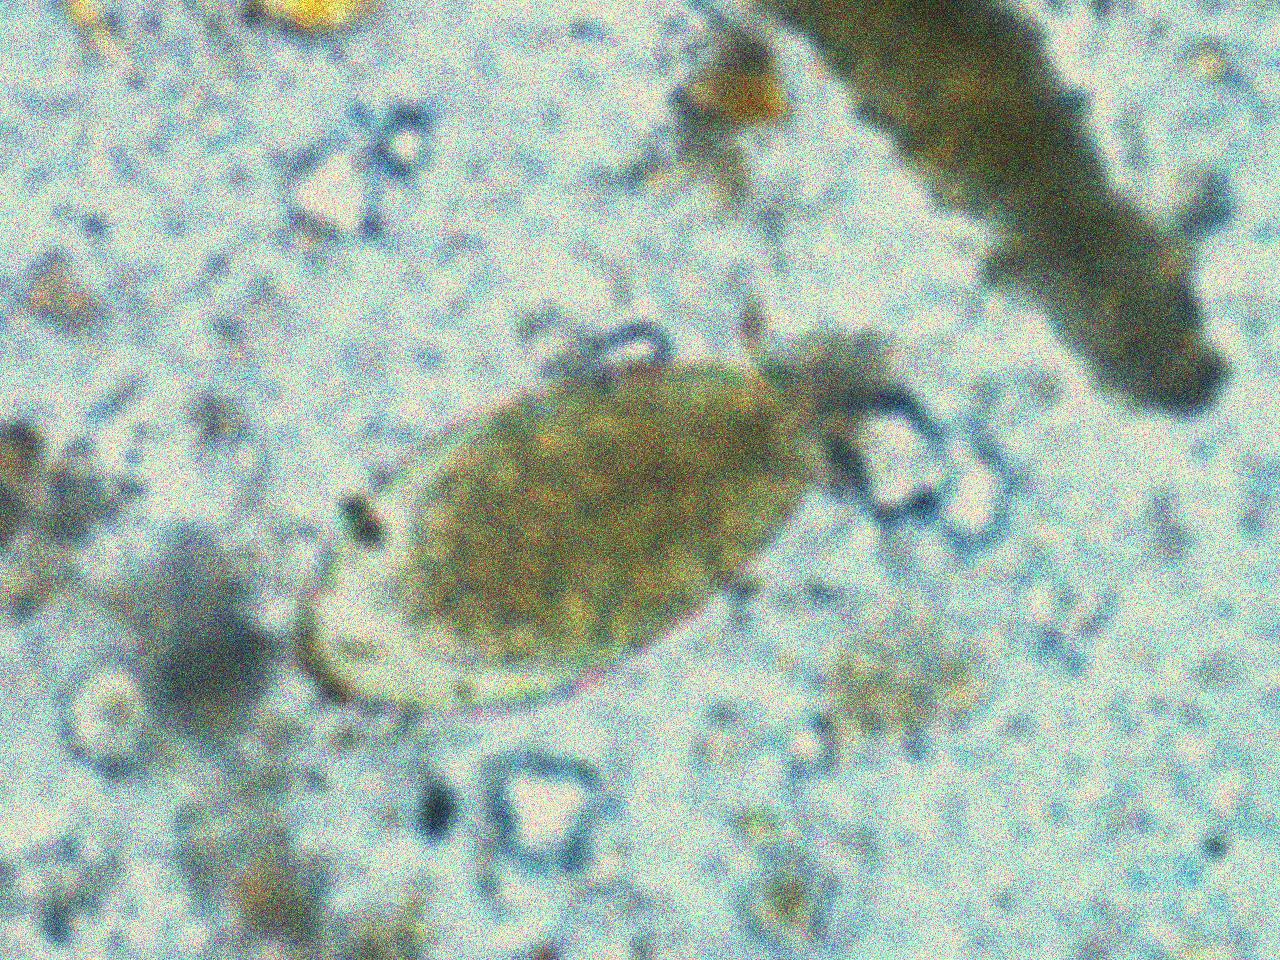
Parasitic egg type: Fasciolopsis buski